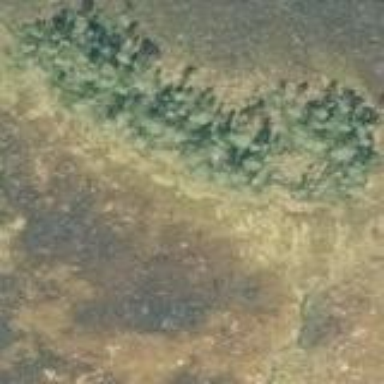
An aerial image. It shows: Evergreen woodland with needle-leaved trees.